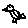
Label: bird